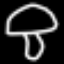
Label: mushroom